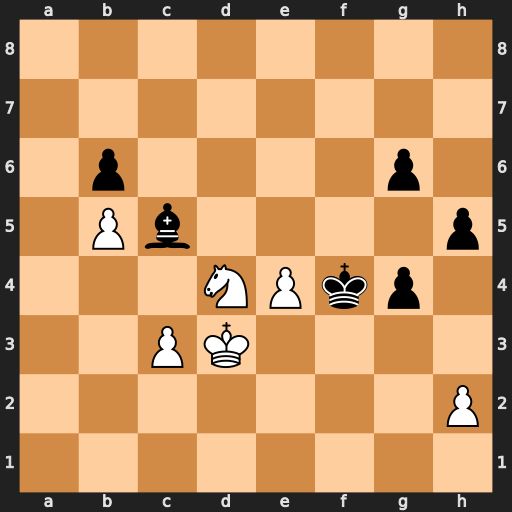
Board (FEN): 8/8/1p4p1/1Pb4p/3NPkp1/2PK4/7P/8
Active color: w
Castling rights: -
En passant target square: -
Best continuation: Ne6+ Kf3 Nxc5